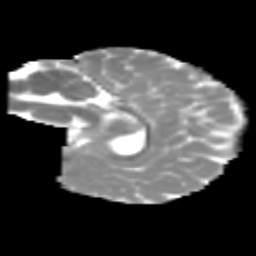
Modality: MD
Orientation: sagittal
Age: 7
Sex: female
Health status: healthy